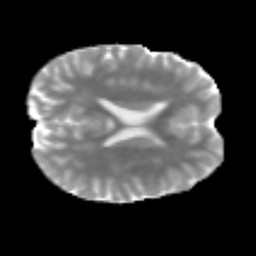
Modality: MD
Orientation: axial
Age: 20
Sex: male
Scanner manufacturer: siemens
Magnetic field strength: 3 T
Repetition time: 2.3 s
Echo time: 0.085 s